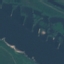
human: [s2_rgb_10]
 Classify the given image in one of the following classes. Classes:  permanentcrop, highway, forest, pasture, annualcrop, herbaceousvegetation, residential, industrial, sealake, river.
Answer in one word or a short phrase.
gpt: River